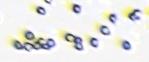
Label: Phaeocystis